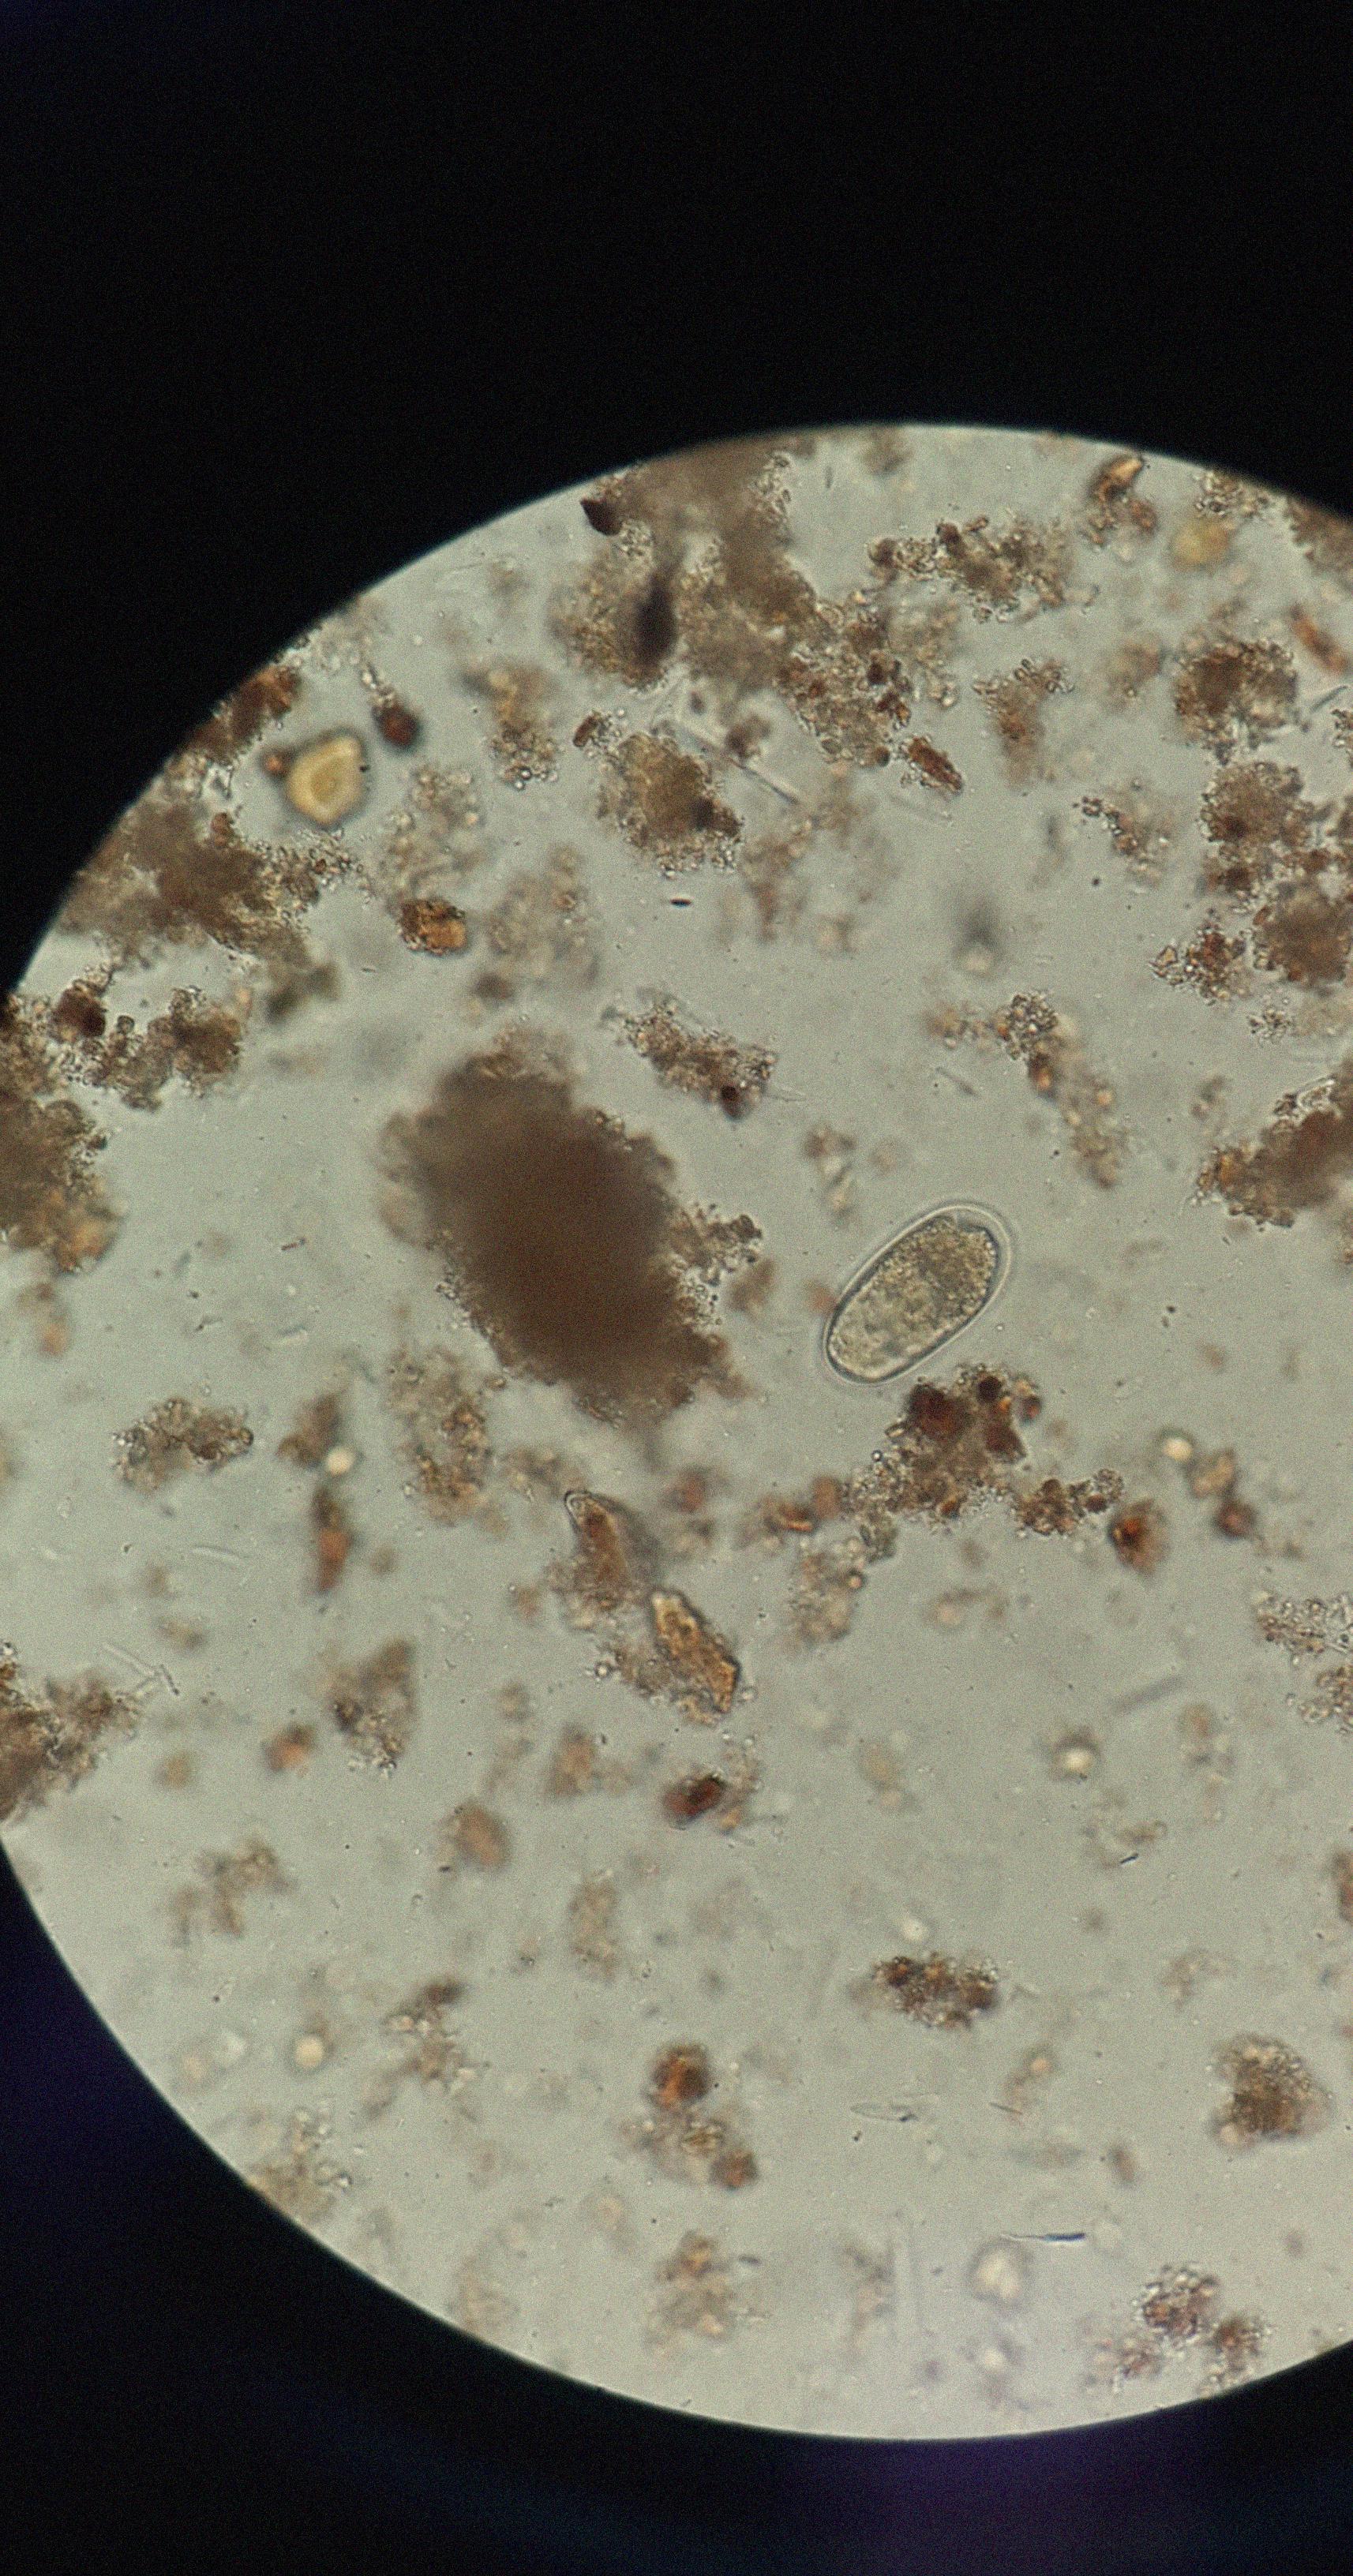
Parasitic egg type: Hookworm egg